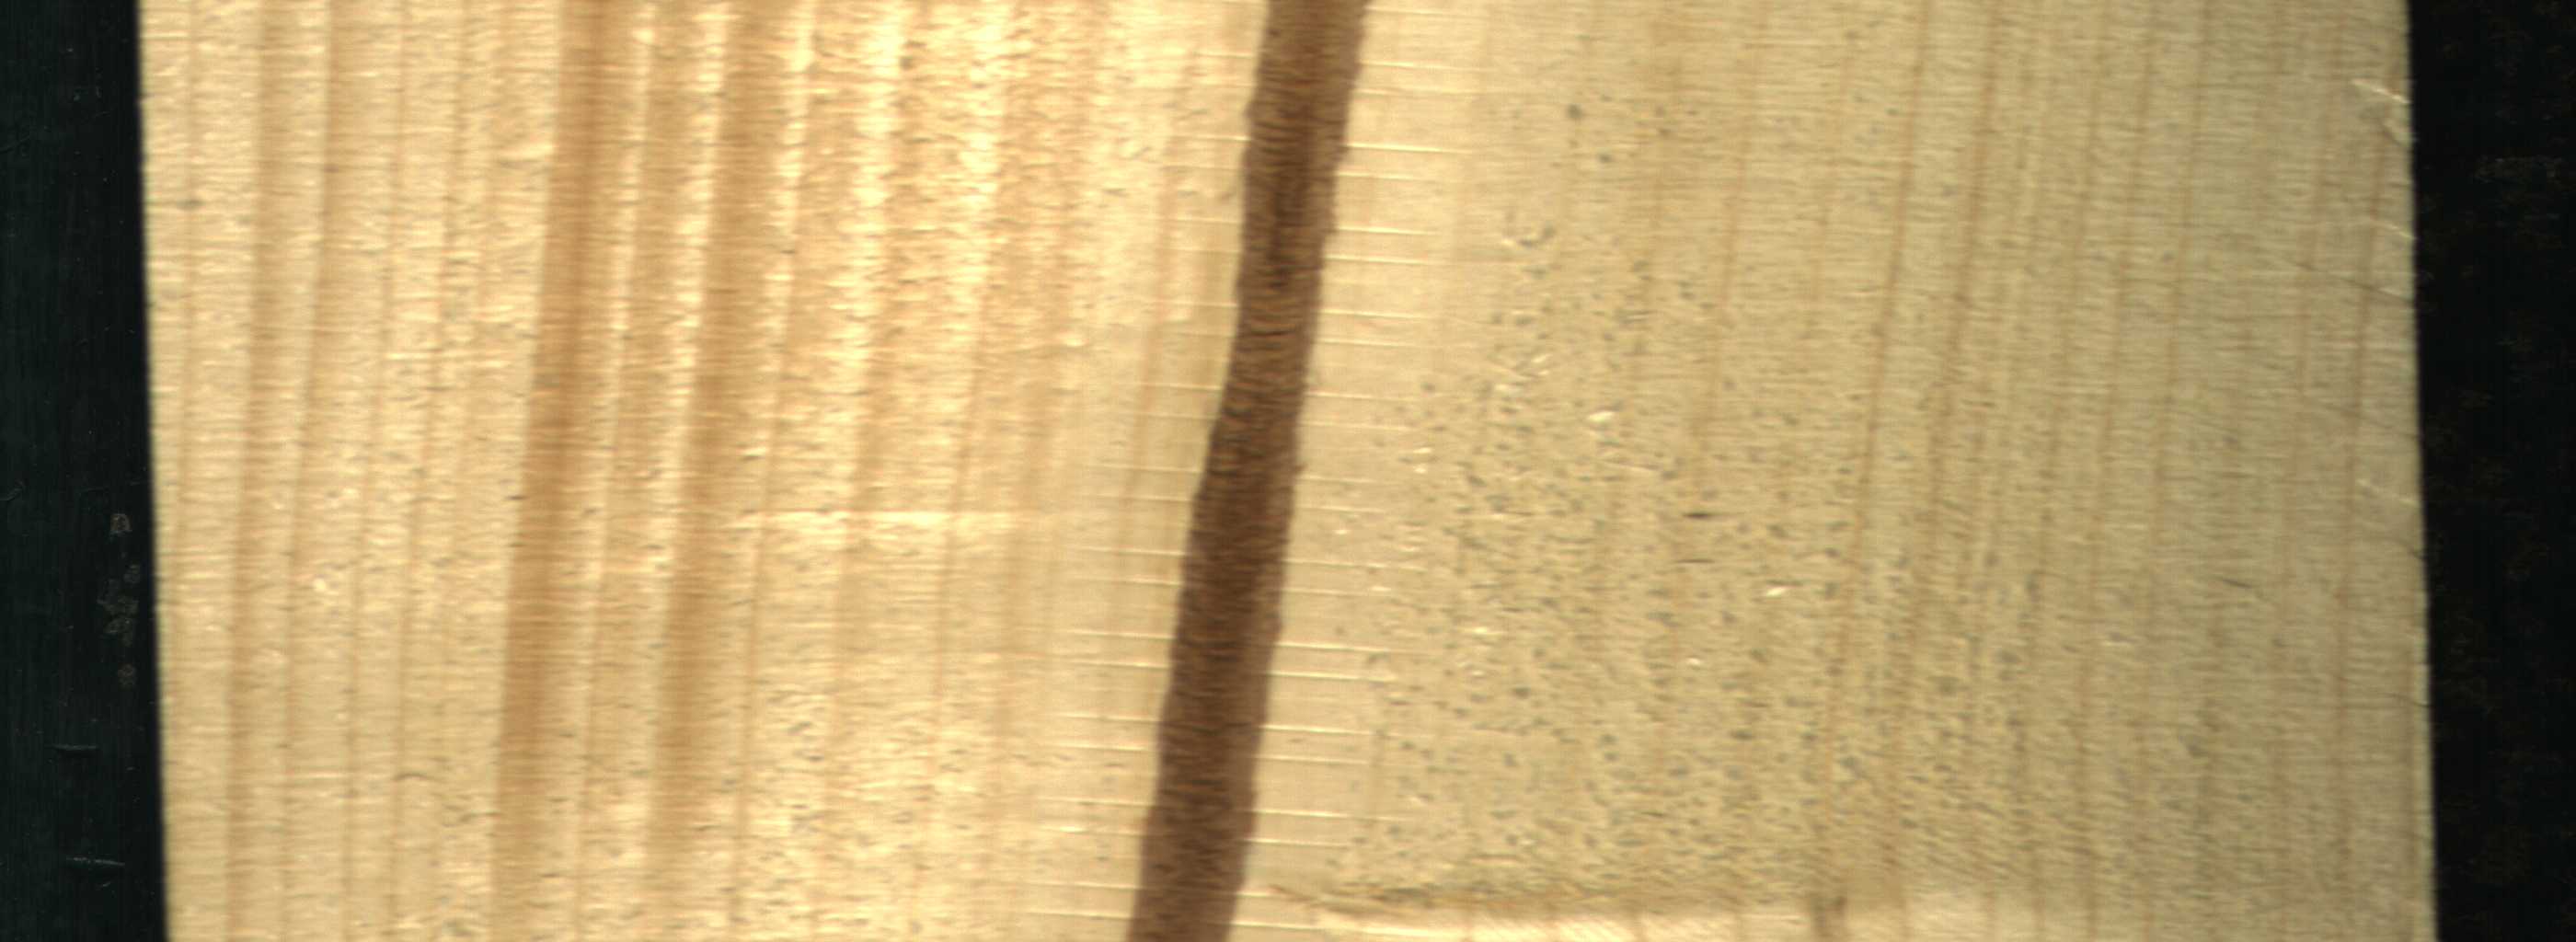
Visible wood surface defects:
Marrow